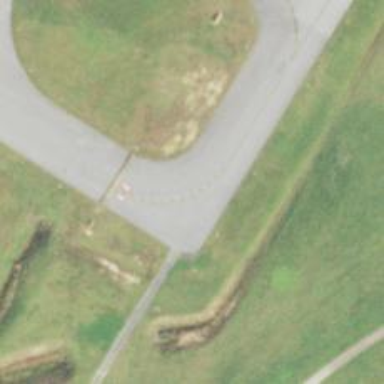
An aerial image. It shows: Image of taxiway at airport.